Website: apple
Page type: billing-address
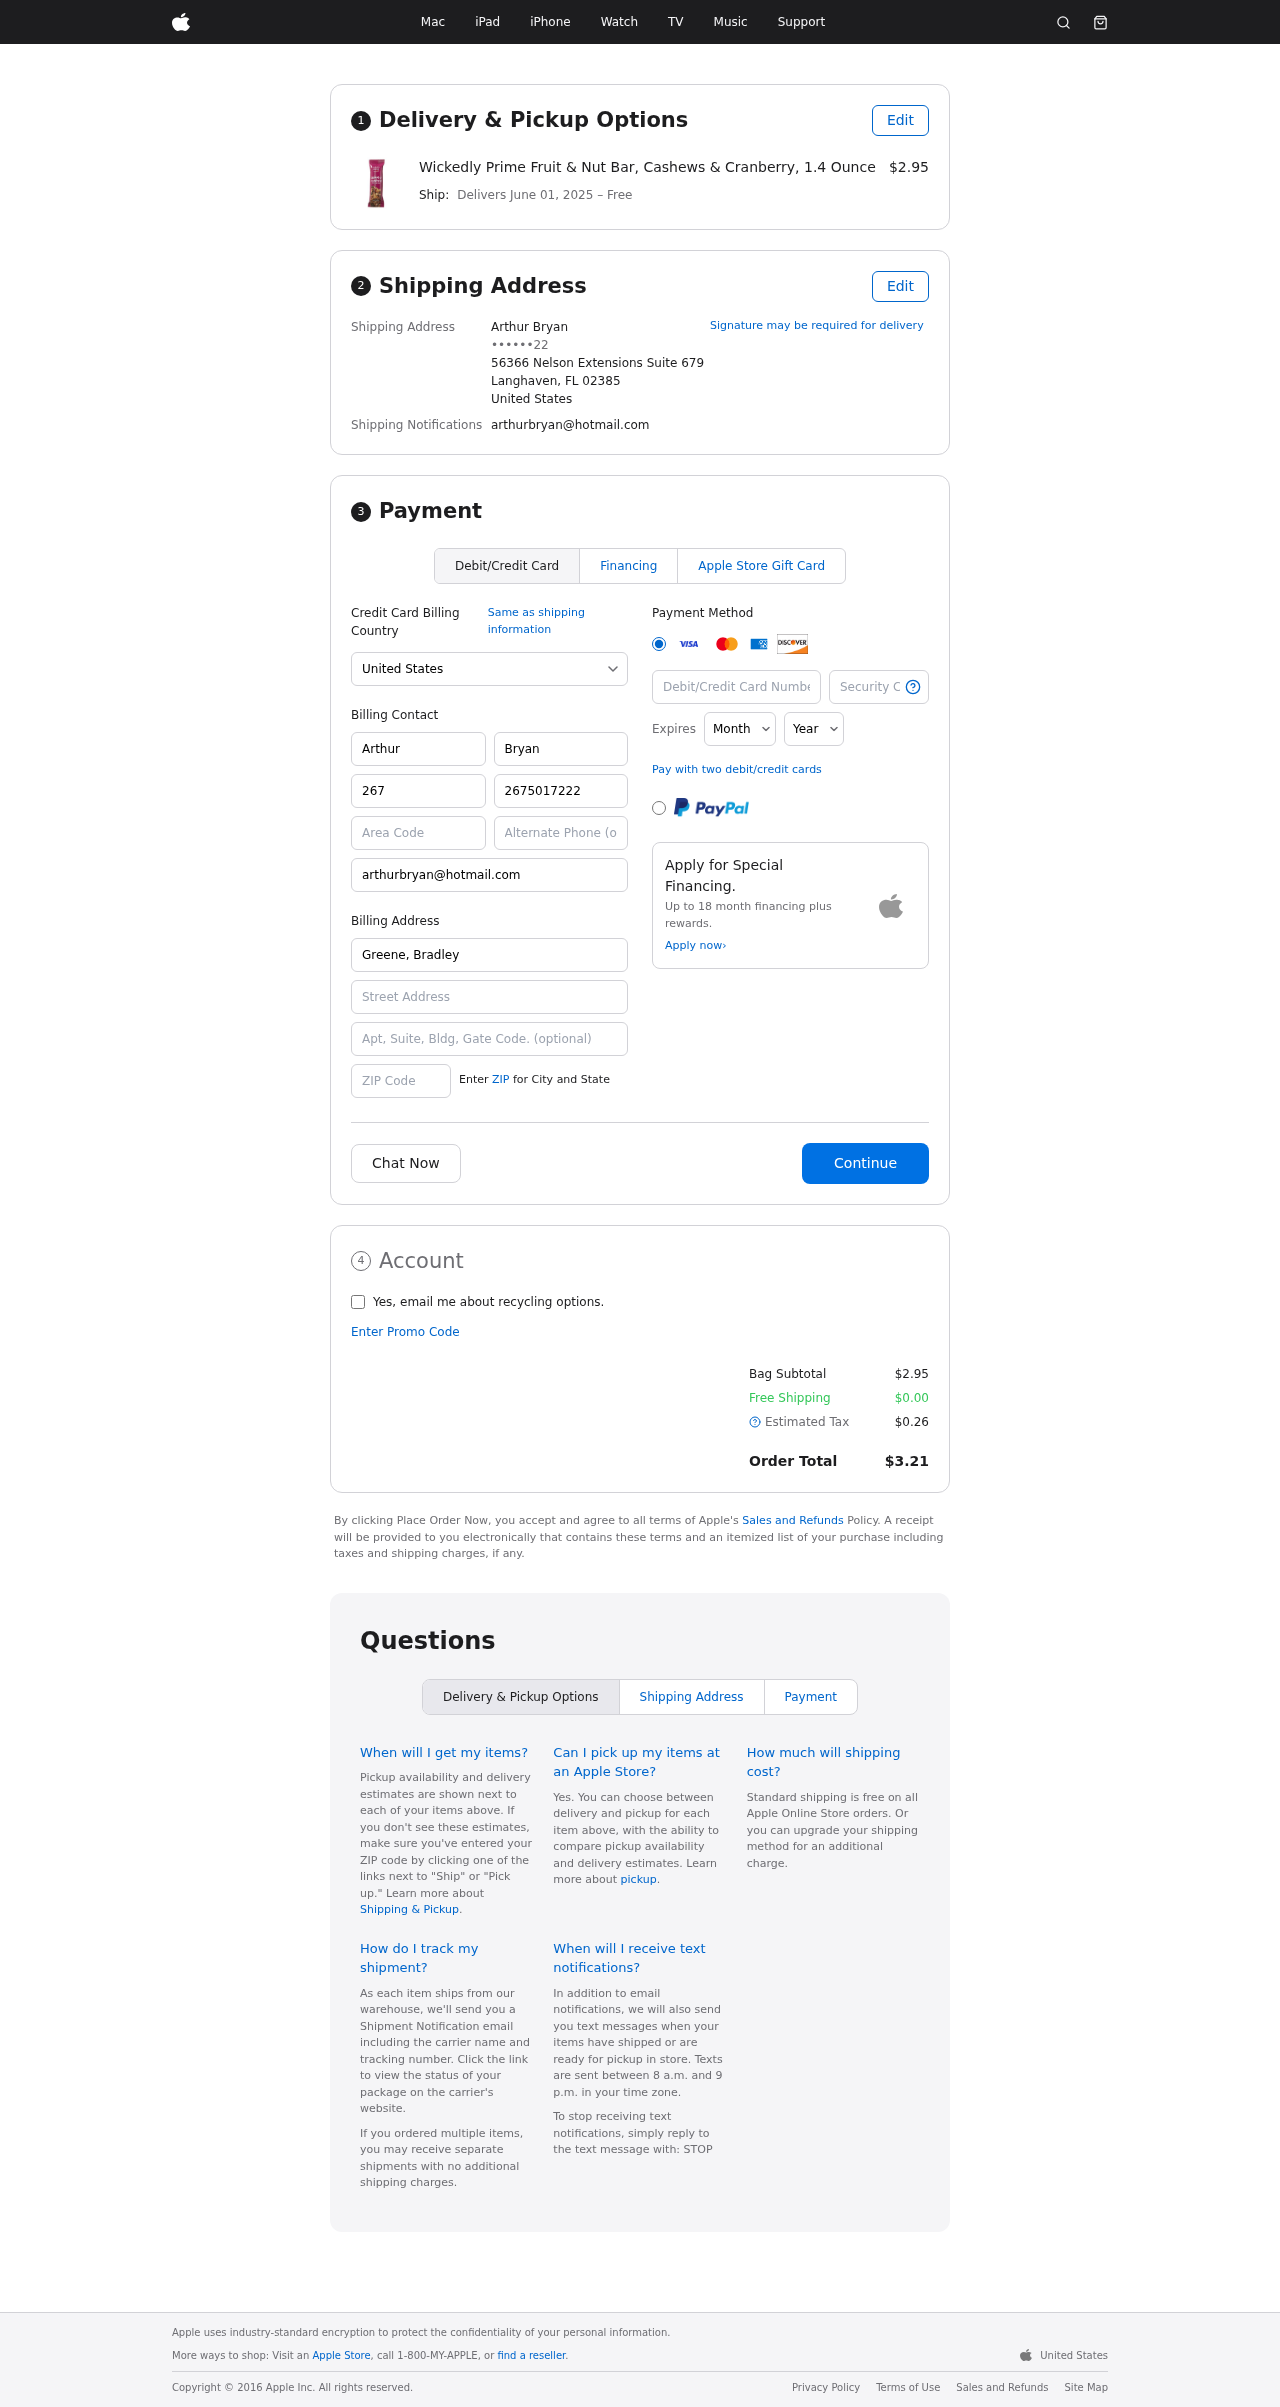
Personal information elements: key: PII_CARD_CVV
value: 167
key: PII_CARD_EXPIRY_MONTH
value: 05
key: PII_CARD_EXPIRY_YEAR
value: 30
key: PII_CARD_NUMBER
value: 2503 7203 3957 6192
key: PII_CITY_STATE_ZIP
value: Langhaven, FL 02385
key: PII_COUNTRY
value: United States
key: PII_EMAIL
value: arthurbryan@hotmail.com
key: PII_FULLNAME
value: Arthur Bryan
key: PII_STREET
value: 56366 Nelson Extensions Suite 679
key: PII_PHONE_MASKED
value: ••••••22
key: PII_BILLING_FIRSTNAME
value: Arthur
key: PII_BILLING_LASTNAME
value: Bryan
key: PII_BILLING_PHONE_AREA
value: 267
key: PII_BILLING_PHONE
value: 2675017222
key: PII_BILLING_EMAIL
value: arthurbryan@hotmail.com
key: PII_BILLING_COMPANY
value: Greene, Bradley and Flores
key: PII_BILLING_STREET
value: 56366 Nelson Extensions Suite 679
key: PII_BILLING_STREET2
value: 610 Douglas Junctions
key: PII_BILLING_POSTCODE
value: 02385
Product elements: key: PRODUCT1_NAME
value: Wickedly Prime Fruit & Nut Bar, Cashews & Cranberry, 1.4 Ounce
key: PRODUCT1_PRICE
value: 2.95
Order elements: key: ORDER_DELIVERY_DATE
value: June 01, 2025
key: ORDER_SUBTOTAL
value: $2.95
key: ORDER_SHIPPING_COST
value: $0.00
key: ORDER_TAX
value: $0.26
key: ORDER_TOTAL
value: $3.21